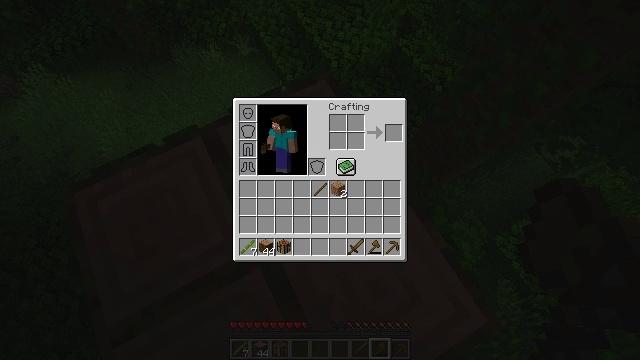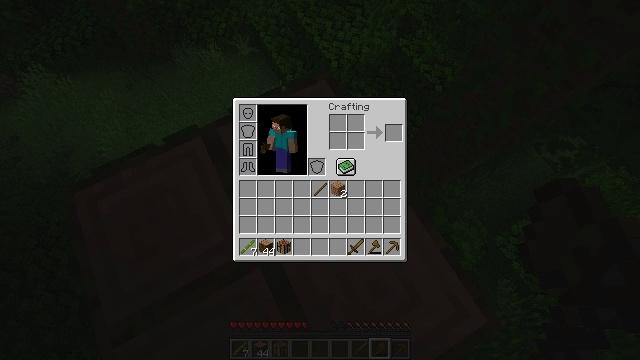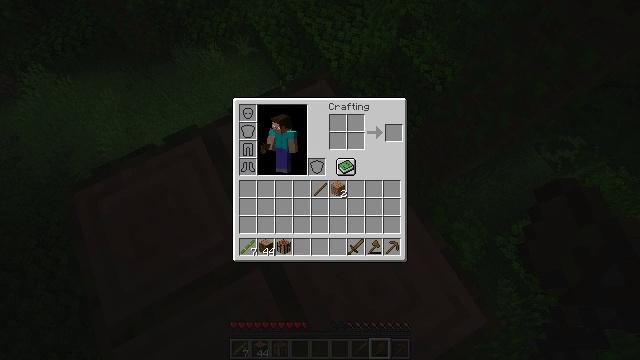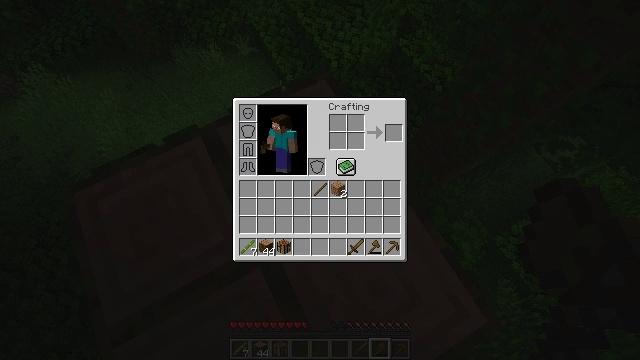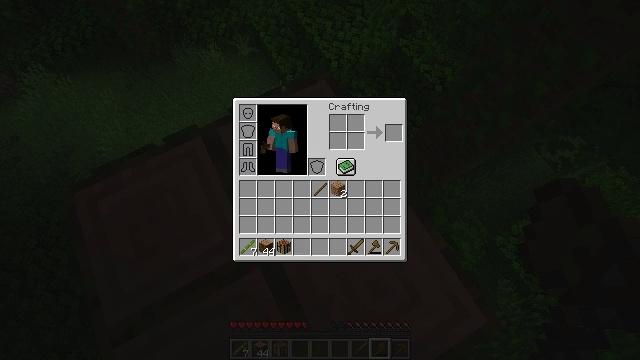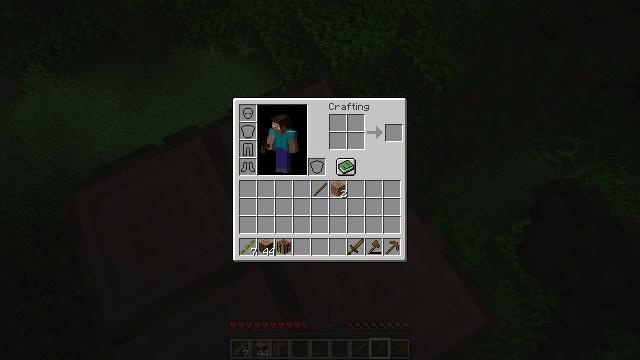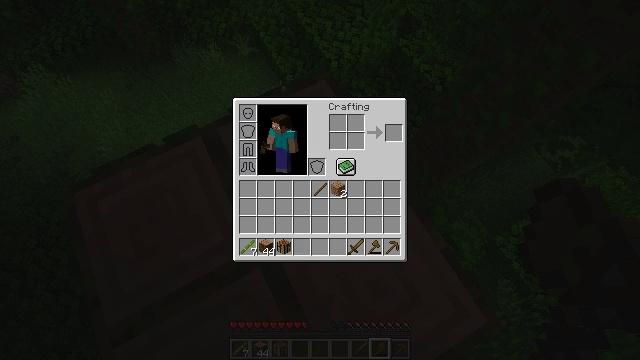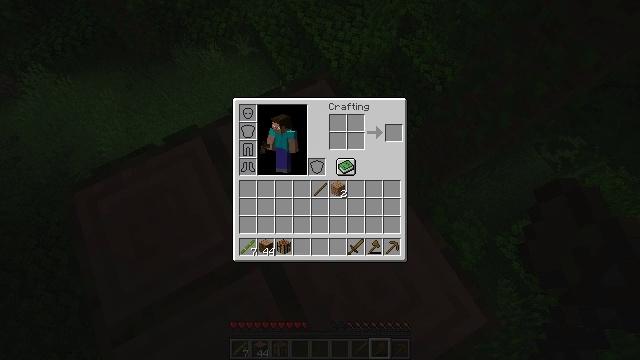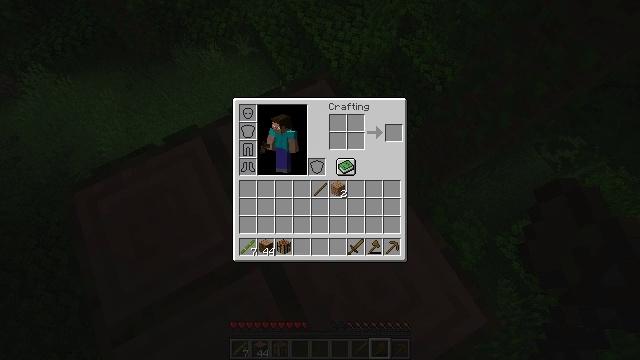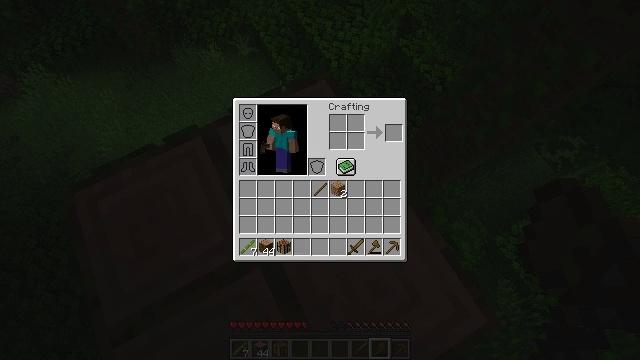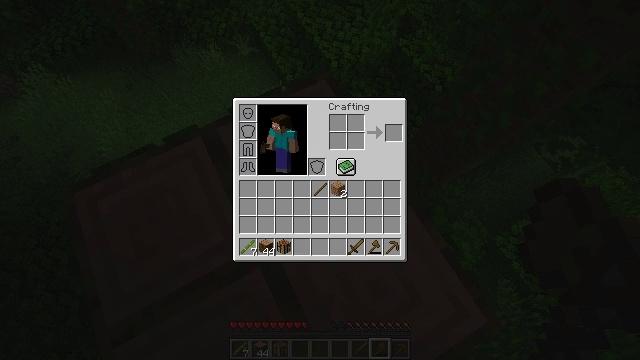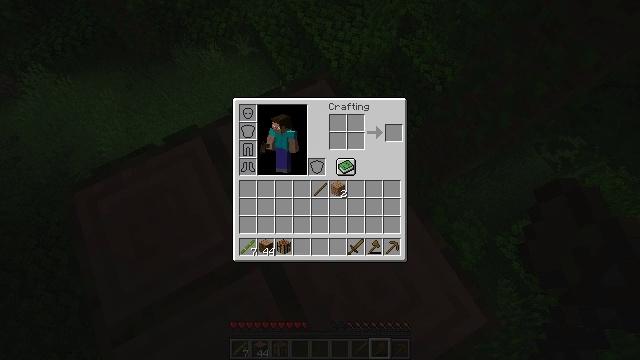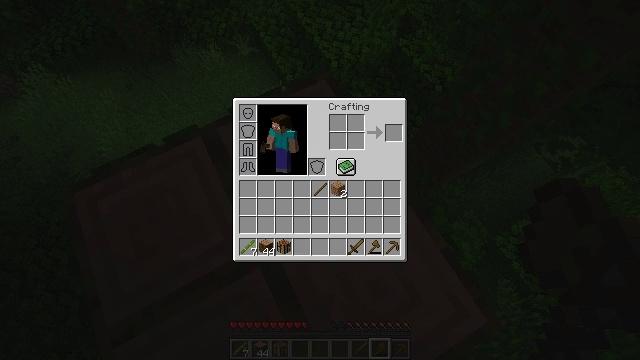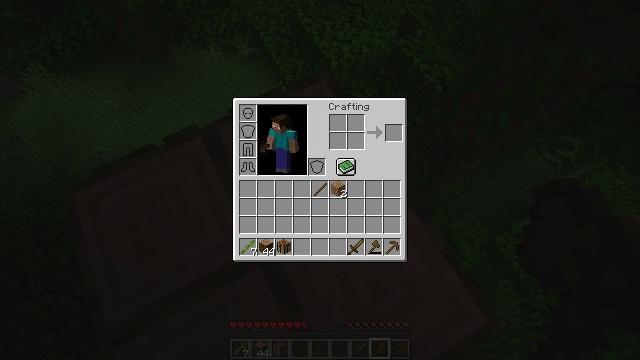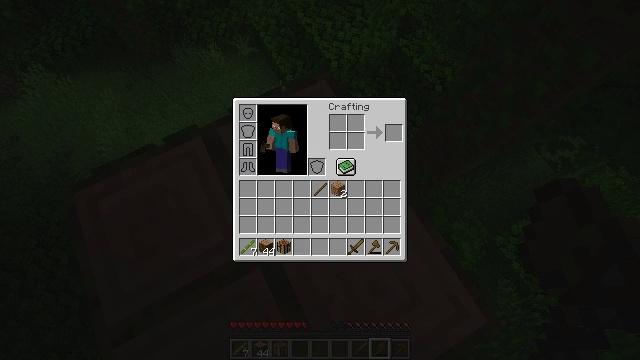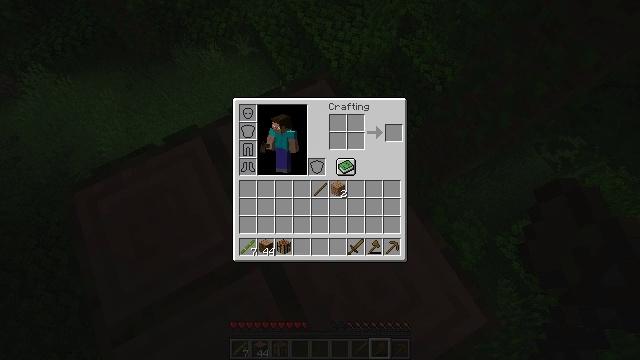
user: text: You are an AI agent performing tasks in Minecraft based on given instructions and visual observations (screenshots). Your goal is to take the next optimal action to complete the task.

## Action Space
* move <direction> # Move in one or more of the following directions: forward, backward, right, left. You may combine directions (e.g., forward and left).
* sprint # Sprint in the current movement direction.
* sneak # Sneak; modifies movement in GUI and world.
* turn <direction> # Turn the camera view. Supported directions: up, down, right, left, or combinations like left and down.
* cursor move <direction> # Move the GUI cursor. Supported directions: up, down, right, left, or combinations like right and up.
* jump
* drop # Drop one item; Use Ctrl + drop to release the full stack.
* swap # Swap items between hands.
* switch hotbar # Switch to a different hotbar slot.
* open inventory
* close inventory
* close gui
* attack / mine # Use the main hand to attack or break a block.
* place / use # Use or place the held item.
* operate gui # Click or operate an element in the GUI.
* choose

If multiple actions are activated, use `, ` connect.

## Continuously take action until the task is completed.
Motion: motion action
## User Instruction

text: Use an axe to chop the jungle log.
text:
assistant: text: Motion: no_op
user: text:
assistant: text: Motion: no_op
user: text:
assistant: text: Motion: no_op
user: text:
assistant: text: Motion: no_op
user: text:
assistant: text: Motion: no_op
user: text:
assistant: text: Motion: no_op
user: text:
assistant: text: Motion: no_op
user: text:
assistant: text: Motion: no_op
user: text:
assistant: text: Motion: no_op
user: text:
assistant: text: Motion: no_op
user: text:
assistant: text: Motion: no_op
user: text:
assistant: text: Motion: no_op
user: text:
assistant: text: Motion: no_op
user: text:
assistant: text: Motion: no_op
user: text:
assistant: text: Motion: no_op
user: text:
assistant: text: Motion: no_op
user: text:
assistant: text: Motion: no_op
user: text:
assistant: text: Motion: no_op
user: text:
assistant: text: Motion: no_op
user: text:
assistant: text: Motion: no_op
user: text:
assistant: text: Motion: no_op
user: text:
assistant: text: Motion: no_op
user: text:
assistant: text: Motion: no_op
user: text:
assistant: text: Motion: no_op
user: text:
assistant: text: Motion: no_op
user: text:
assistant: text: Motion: no_op
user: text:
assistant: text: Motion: no_op
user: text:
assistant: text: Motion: no_op
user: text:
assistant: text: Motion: no_op
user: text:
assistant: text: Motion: no_op